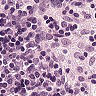
Metastatic tissue present: no